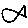
Label: fish